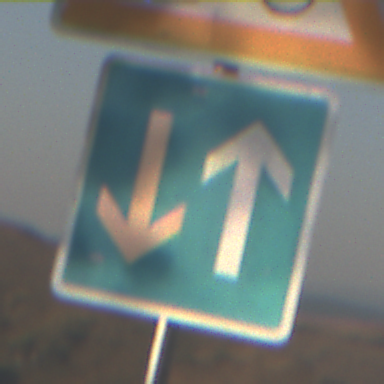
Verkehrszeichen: VorrangVorGegenverkehr
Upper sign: RadverkehrRechts
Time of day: SunriseSunset
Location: Outdoor (Nature)
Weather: Clear
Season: NotSpecified
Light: Natural